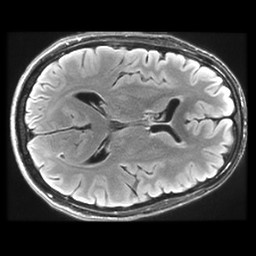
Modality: FLAIR
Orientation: axial
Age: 21
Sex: male
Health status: healthy
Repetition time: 12 s
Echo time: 0.09782 s